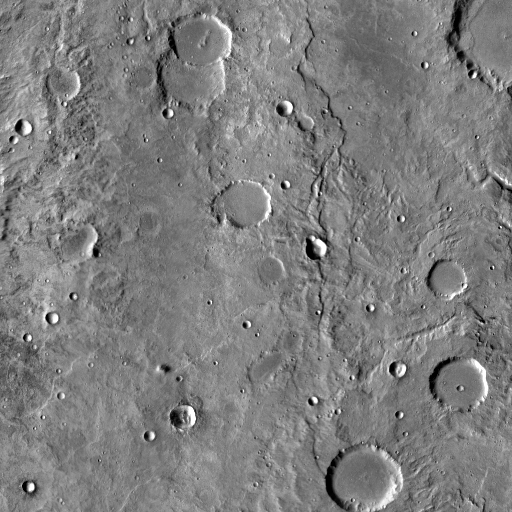
Crater classes present: Background, Other, Buried, Secondary